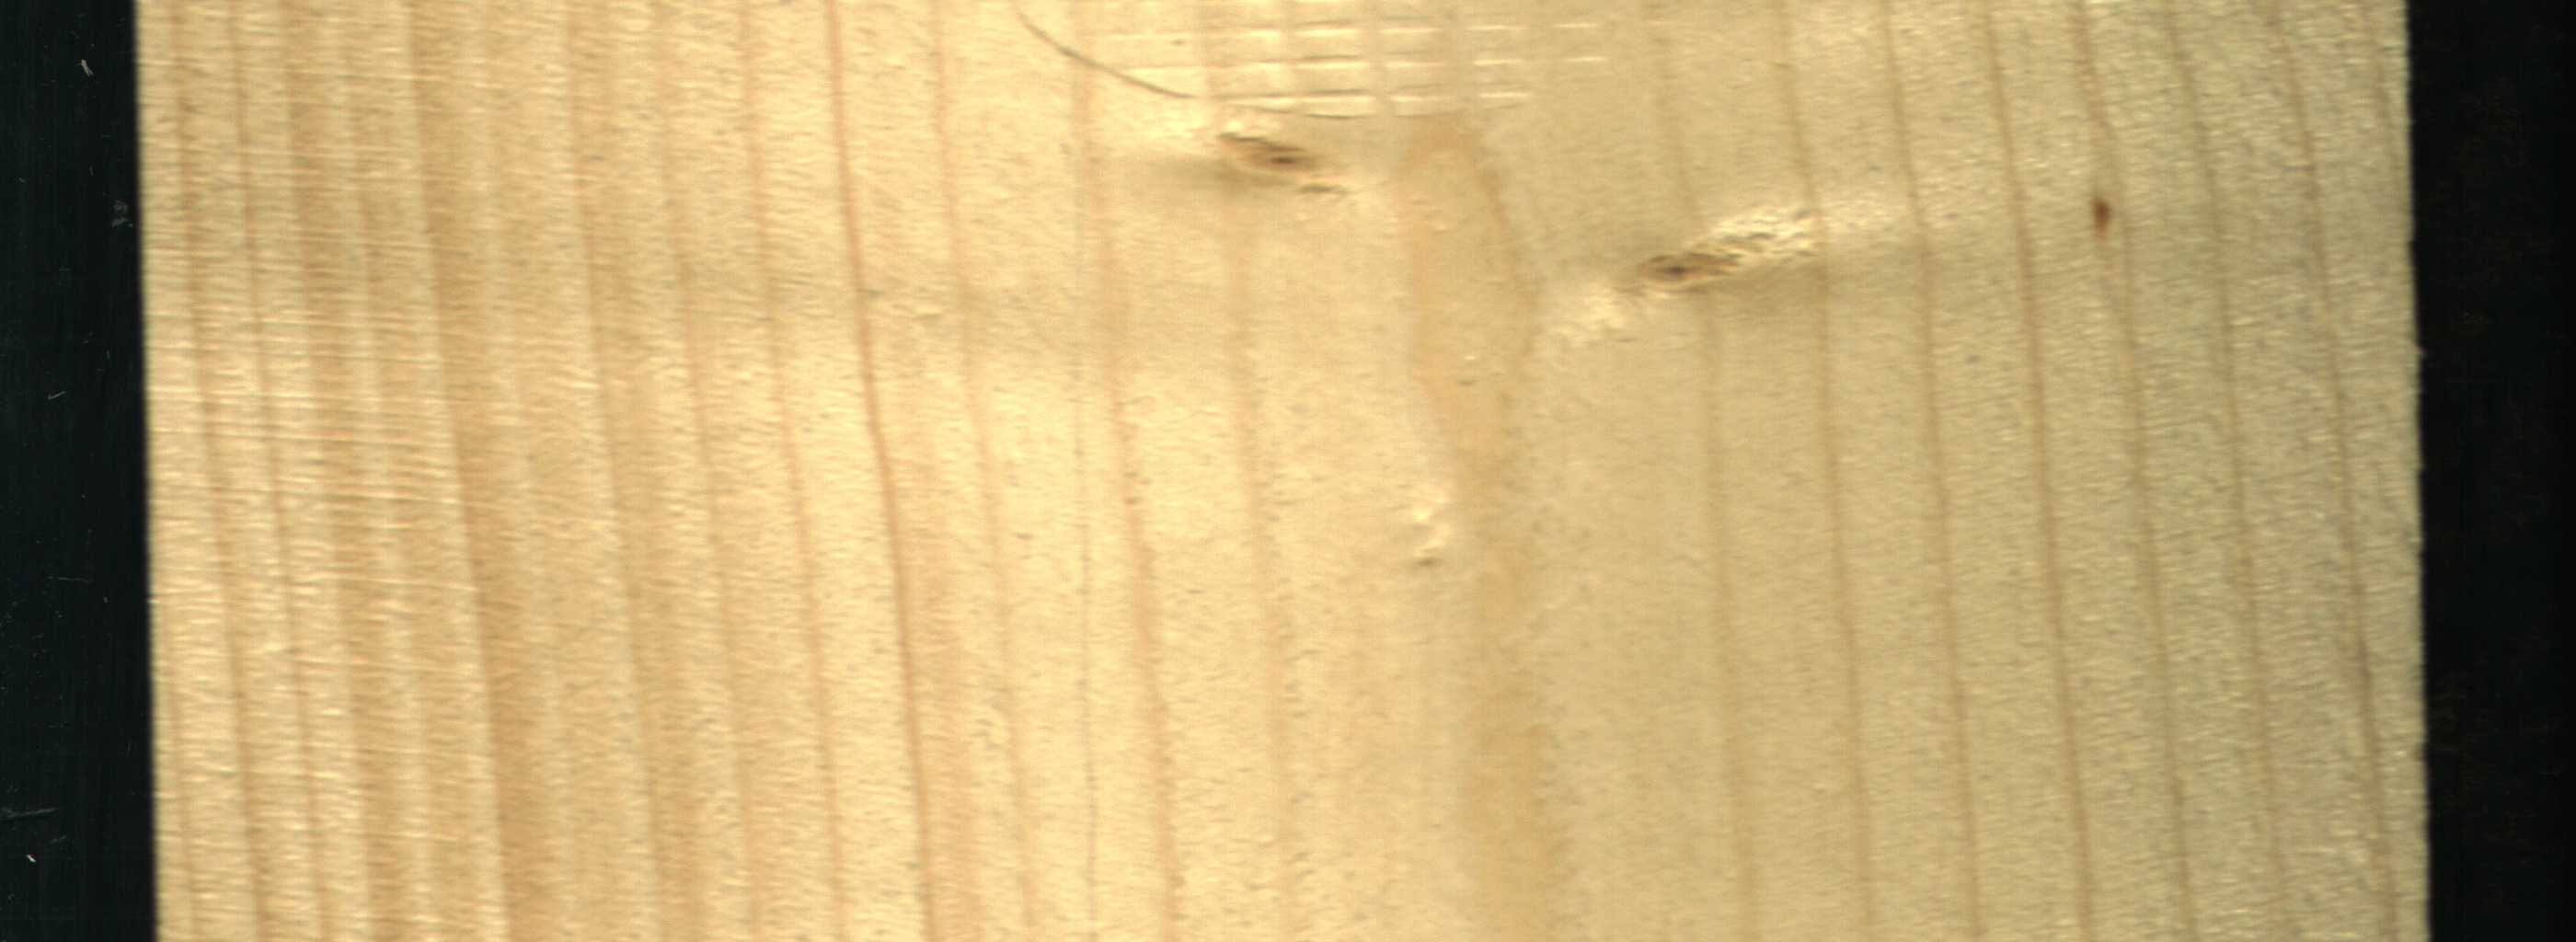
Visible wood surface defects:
Live_Knot
Live_Knot